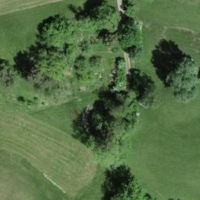
EUNIS habitat code: 52
Species observed at this site:
Gymnadenia conopsea